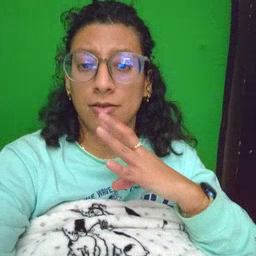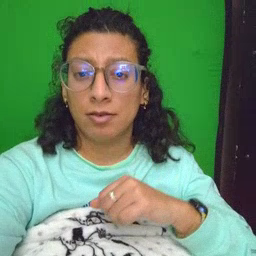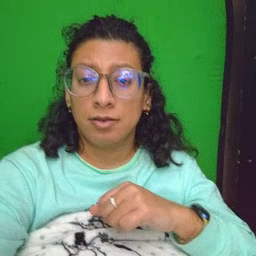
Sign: talk